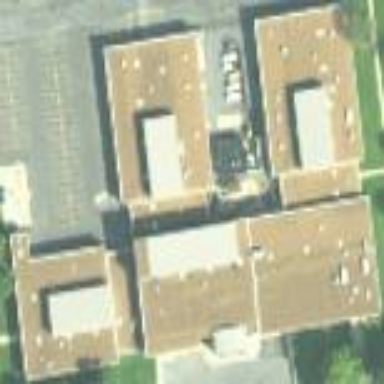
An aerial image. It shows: School building.